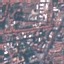
Land use / land cover class: Residential